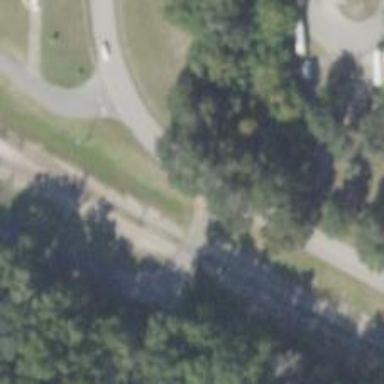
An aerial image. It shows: Railway track.